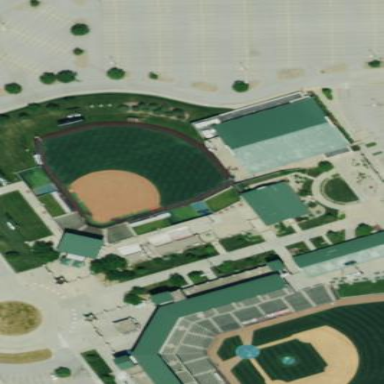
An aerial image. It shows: Stadium designed for softball games.